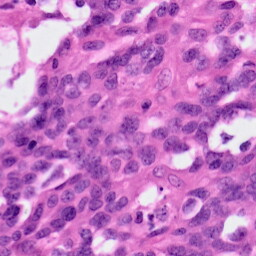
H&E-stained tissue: Ovarian